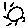
Label: sun